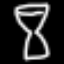
Label: hourglass